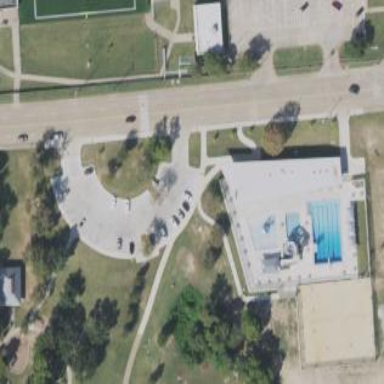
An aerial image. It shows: Sports centre specializing in swimming activities located in leisure land area.